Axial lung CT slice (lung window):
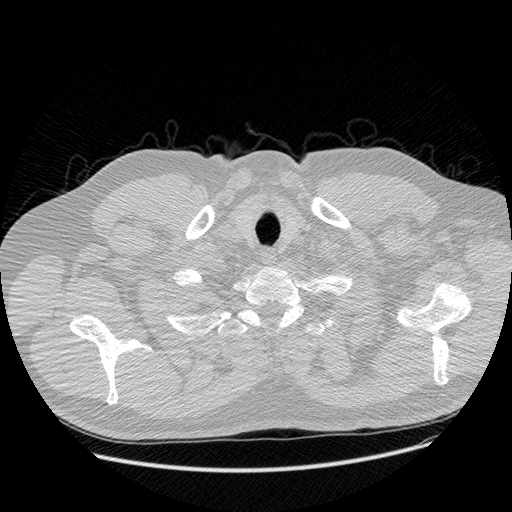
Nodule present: no